Question: I would like to change a 'UILabel' font size (and frame also) by clicking on the white dot (see image below) and using a pan gesture to do so. How can I do it?
Thanks

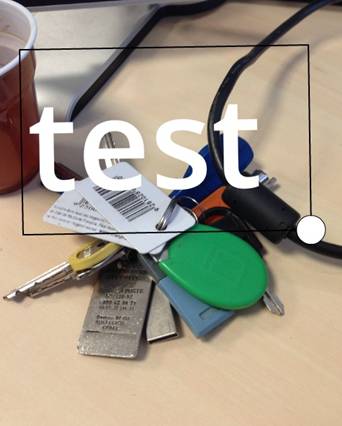
Answer: I worked on same demo few months ago. I used <URL>
It will help.